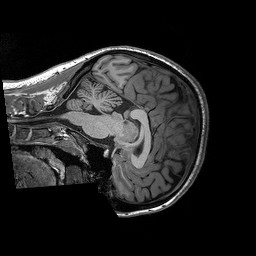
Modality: T1w
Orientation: sagittal
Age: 26
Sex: female
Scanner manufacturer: siemens
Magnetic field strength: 3 T
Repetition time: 2.3 s
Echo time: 0.00306 s